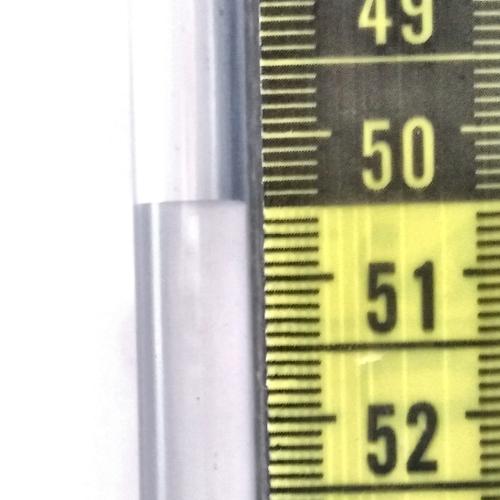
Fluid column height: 50.4 cm